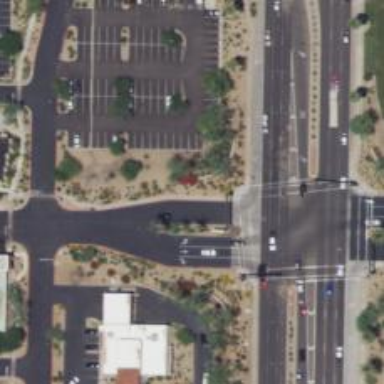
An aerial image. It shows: Solid stop line on the road marking.